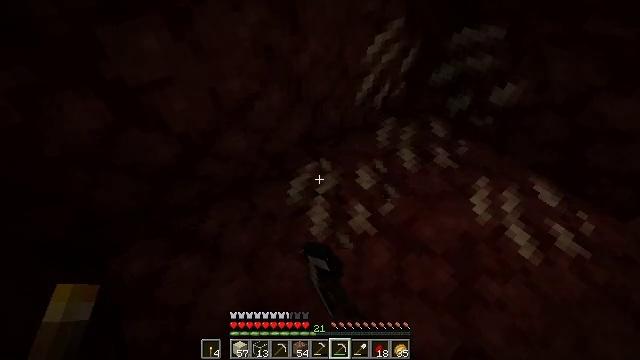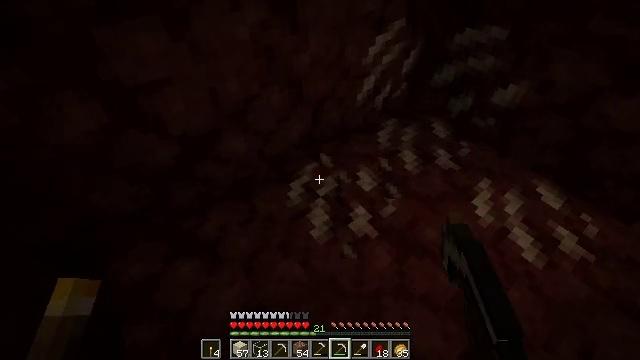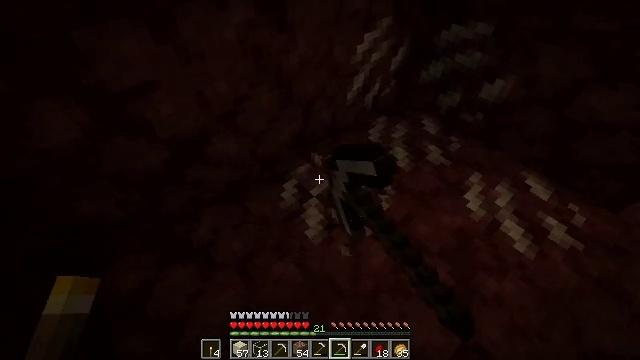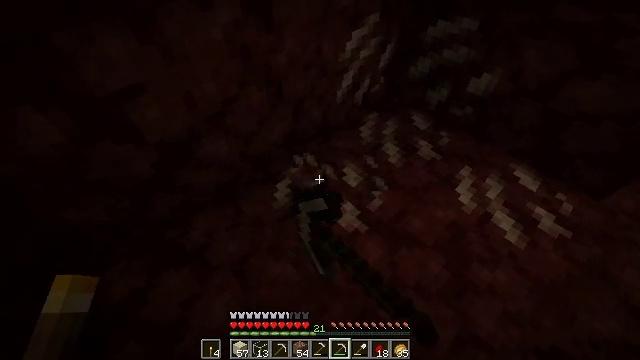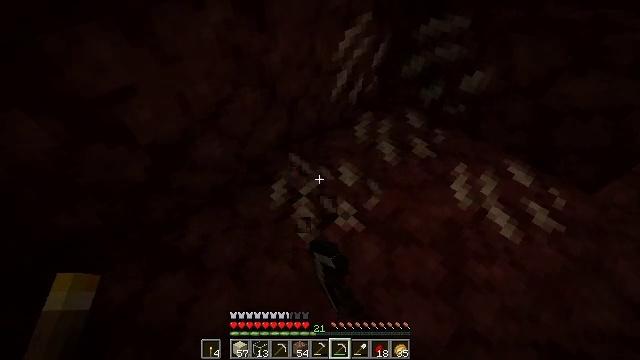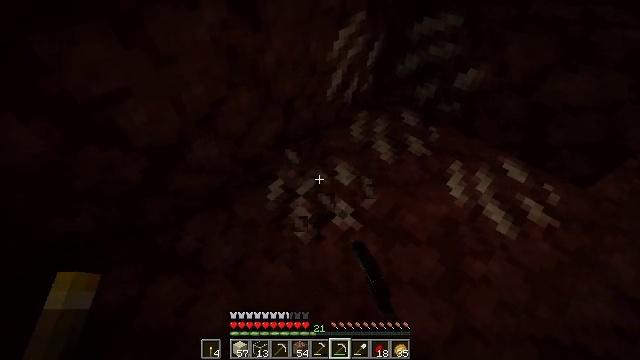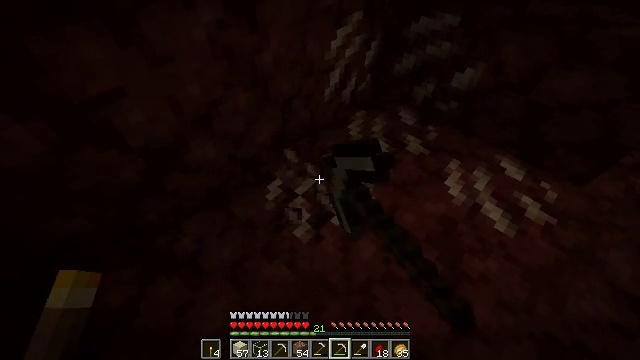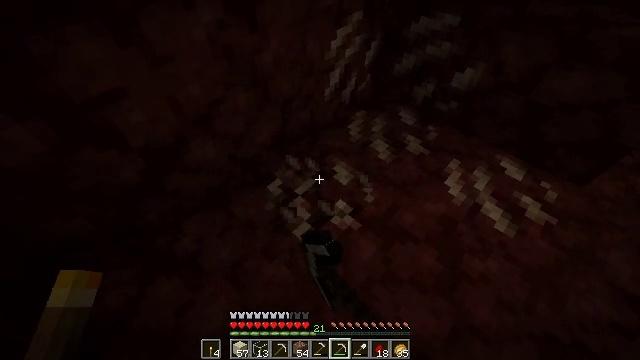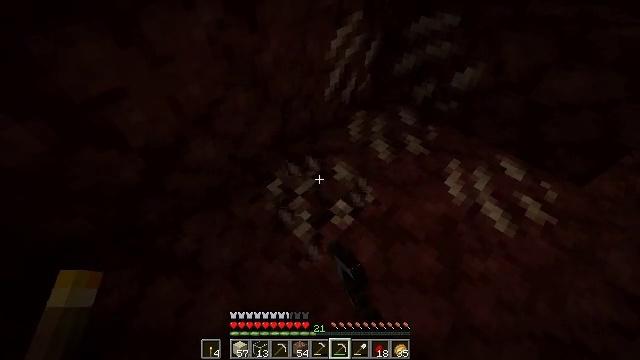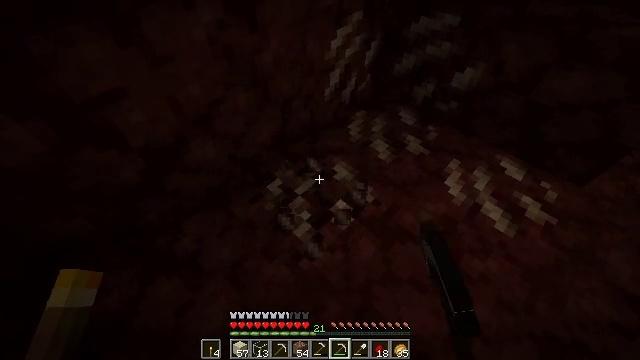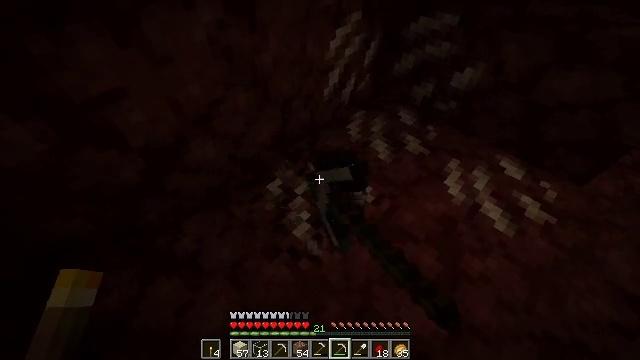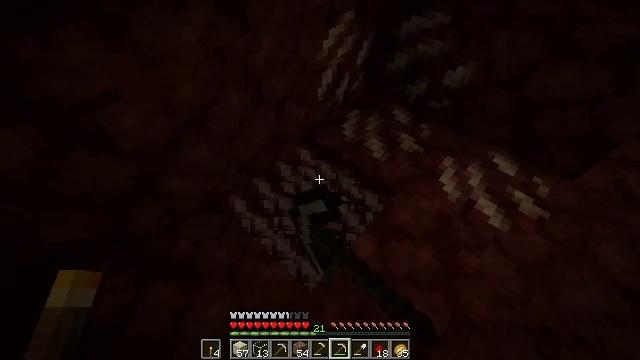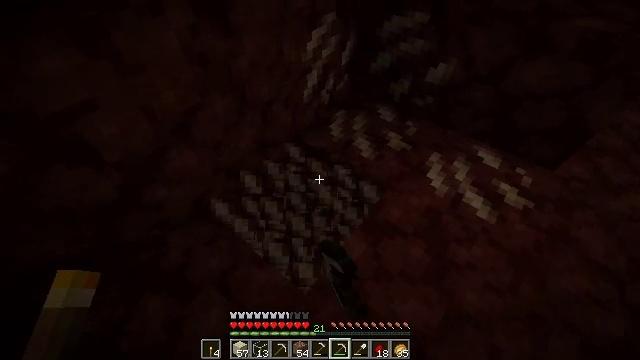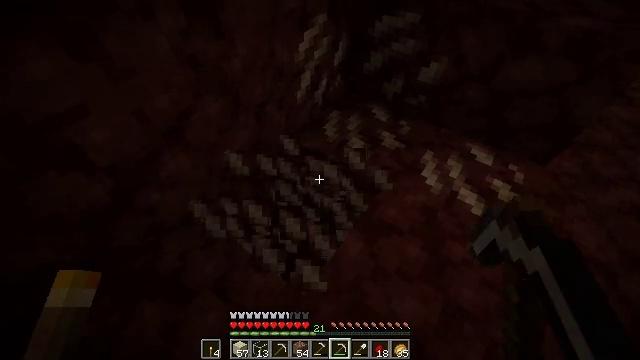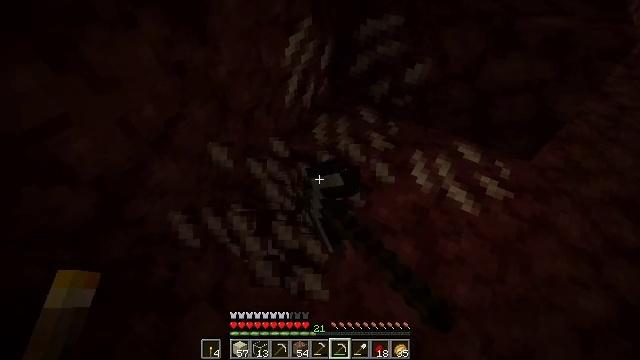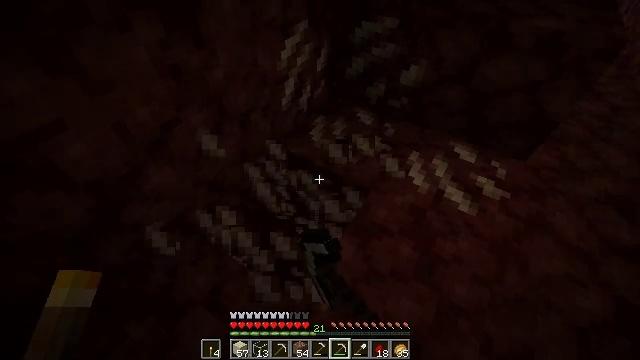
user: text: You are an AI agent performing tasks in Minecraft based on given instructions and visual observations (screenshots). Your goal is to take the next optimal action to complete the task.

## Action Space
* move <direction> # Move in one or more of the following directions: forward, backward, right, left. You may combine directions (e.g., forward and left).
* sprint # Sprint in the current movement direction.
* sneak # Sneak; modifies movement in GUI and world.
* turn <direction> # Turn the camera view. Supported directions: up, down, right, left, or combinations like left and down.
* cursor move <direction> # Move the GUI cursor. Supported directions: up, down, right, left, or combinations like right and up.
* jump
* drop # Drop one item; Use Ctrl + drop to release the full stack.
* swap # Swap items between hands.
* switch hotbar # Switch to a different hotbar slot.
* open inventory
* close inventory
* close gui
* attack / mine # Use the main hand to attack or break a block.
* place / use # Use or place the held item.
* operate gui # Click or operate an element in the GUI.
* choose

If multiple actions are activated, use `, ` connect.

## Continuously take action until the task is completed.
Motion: motion action
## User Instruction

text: Mine nether quartz ore in the Nether.
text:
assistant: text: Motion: attack / mine
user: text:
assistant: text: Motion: turn right, attack / mine
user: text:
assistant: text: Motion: turn right, attack / mine
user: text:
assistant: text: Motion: turn right, attack / mine
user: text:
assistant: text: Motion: turn right, attack / mine
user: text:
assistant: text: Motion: attack / mine
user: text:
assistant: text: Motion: attack / mine
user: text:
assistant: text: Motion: attack / mine
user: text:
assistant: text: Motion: attack / mine
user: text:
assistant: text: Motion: attack / mine
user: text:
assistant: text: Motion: turn right, attack / mine
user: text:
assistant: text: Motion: turn right, attack / mine
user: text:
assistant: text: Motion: turn right, attack / mine
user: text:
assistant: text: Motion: turn right, attack / mine
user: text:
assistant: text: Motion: attack / mine
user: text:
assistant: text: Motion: turn right, attack / mine
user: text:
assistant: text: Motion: turn right and up, attack / mine
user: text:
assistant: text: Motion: turn right, attack / mine
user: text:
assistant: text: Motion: attack / mine
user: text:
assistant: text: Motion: attack / mine
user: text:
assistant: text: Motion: attack / mine
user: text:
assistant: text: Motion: attack / mine
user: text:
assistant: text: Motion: attack / mine
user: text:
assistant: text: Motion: attack / mine
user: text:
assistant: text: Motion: attack / mine
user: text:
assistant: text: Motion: attack / mine
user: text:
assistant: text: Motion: attack / mine
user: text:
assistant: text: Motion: attack / mine
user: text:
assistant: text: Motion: attack / mine
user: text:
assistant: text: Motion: attack / mine